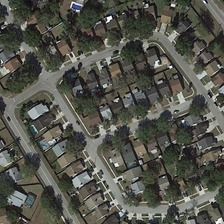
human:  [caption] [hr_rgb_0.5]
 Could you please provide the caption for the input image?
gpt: many buildings and green trees are in a dense residential area .

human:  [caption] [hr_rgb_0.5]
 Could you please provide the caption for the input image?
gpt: many buildings and green trees are in a dense residential area .

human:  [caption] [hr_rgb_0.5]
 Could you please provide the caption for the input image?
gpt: many buildings and green trees are in a dense residential area .

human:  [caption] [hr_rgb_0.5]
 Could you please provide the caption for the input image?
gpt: many buildings and green trees are in a dense residential area .

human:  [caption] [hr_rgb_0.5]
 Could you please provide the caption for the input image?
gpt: many buildings and green trees are in a dense residential area .